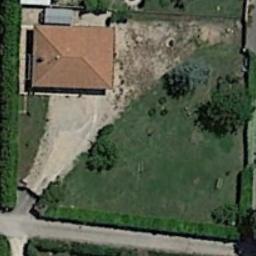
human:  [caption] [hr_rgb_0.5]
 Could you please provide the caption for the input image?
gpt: In a sparse residential area there is a house and a road surrounded by grass .

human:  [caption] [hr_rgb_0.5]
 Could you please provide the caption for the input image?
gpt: A red residence is close to a triangular lawn .

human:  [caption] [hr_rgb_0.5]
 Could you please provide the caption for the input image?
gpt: The sparse residential is on the grass next to a road .

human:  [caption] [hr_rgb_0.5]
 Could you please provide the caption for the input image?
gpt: The grass is beside the spare residential .

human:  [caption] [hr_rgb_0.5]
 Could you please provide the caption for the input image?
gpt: A sparse residential area with a brown building and a green lawn .